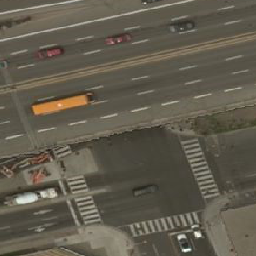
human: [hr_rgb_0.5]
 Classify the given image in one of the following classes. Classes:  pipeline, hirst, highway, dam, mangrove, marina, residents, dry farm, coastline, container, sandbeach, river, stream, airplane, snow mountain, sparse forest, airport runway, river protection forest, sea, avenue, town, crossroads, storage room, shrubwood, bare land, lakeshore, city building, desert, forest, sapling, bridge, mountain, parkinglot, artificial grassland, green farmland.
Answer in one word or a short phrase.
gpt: highway